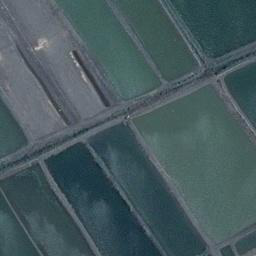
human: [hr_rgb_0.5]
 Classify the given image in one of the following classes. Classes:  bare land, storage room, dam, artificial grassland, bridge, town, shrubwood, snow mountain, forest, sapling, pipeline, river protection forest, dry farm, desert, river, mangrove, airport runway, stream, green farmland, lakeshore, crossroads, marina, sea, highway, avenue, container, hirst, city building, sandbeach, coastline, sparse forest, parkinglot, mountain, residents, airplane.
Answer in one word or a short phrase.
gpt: green farmland